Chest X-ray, PA view. Patient: 49 years old, sex M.
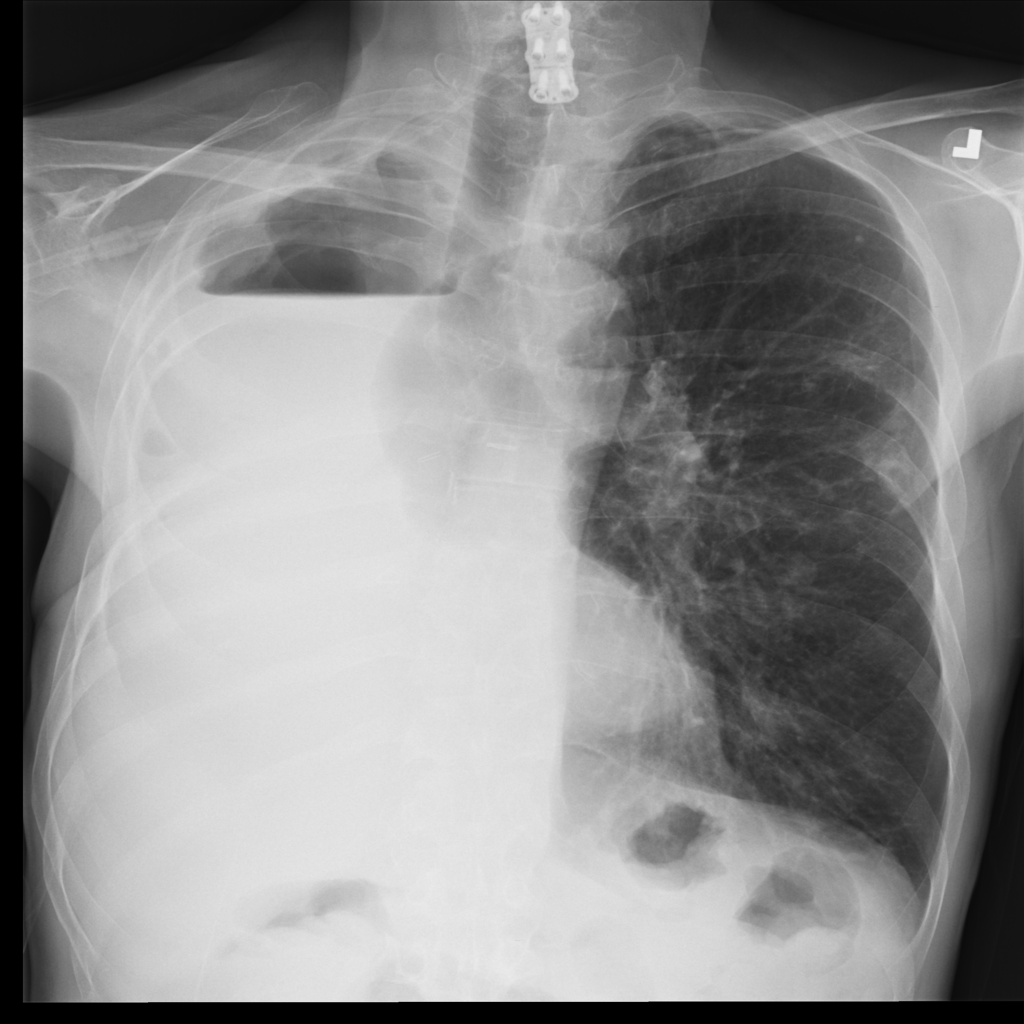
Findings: Nodule